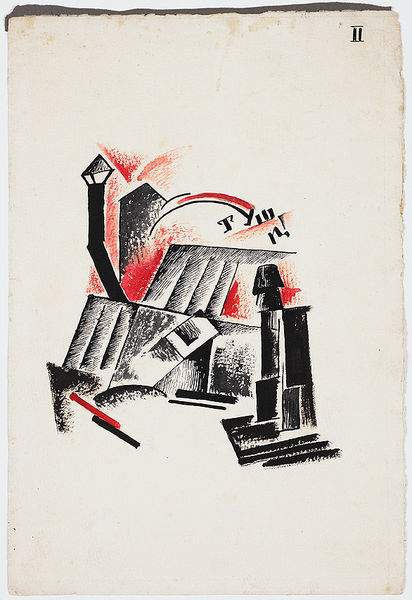
Titel: Extinguish, Extinguish
Künstler: Georgii Stenberg
Standort: Amherst (Massachusetts, USA)
Institution: Mead Art Museum, Amherst College
Schlagwörter: lamp, red, white, black, grey, print, smoke, sky, building, house, houses, roof, roofs, tower, light, drawing, paper, texture, cubist, pen, letters, door, abstract, design, ink, factory, pastel, lines, fire, cubism, chimney, chimneys, russian, text, blck, balck, parint, chimny, ii, light pole, stacks